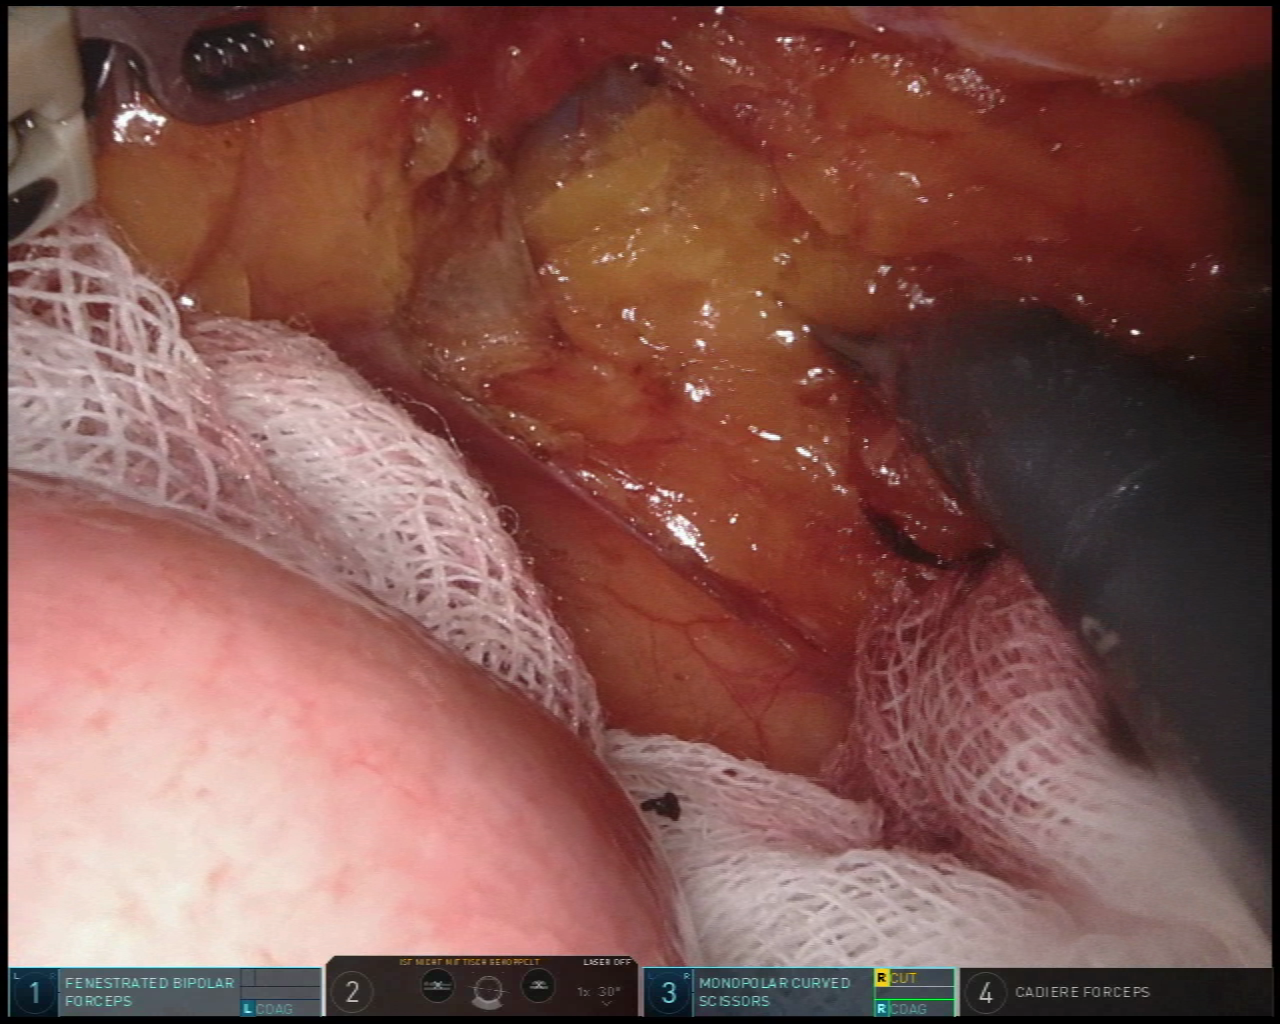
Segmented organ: small_intestine
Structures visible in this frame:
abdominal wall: no
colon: no
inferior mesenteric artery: no
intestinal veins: yes
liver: no
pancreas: no
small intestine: yes
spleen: no
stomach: no
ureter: no
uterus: no
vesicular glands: no